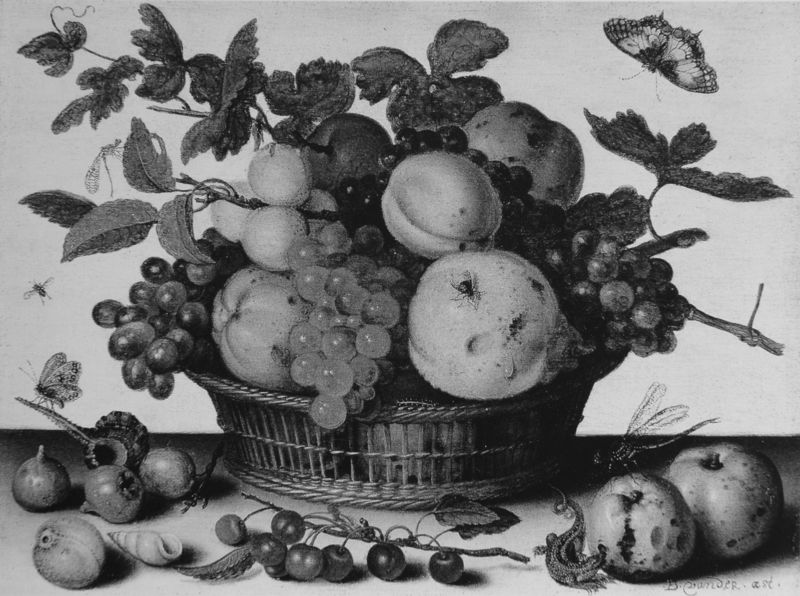
Titel: Stilleben mit Fruchtkorb
Künstler: Balthasar van der Ast
Standort: Berlin
Institution: Staatliche Museen Preußischer Kulturbesitz, Gemäldegalerie
Schlagwörter: blätter, dunkel, gemälde, laub, schatten, weiß, frankreich, grau, hell, holz, licht, schwarz, tisch, ölbild, obst, tiere, wand, schale, bild, holland, signatur, ast, zweige, blatt, renaissance, fliegen, frucht, früchte, gemüse, stilleben, stillleben, trauben, deutschland, apfel, spanien, äpfel, italien, grafik, herbst, white, wein, black, gray, grey, painting, table, korb, reflection, fliege, foto, birne, quitte, stiel, kirschen, stileben, vanitas, verfall, vergänglichkeit, zweig, tauben, beeren, schwarz weiß, radierung, insekten, schmetterling, kaputt, schwarzw, obstschale, weintrauben, flower, hellgrau, apple, fruit, pfirsich, water, salamander, silleben, muschel, aprikose, aprikosen, granatapfel, insekt, libelle, muscheln, nektarine, pflaume, schmetterlinge, schnecke, traube, weintraube, käfer, körbchen, rebe, black and white, süß, raupe, reproduktion, fly, obstkorb, schneckenhaus, falter, libellen, tropfen, kirsche, mirabelle, verfault, kalf, grape, peach, still life, erntedank, eidechse, basket, leaves, voll, woven, pfirsisch, schlecht, leaf, quitten, grapes, biene, mücke, angefüllt, bltter, bru, faulen, faulnis, fäulnis, getier, hagebutten, mispeln, nlätter, schnecje, wurmstichig, zerfressen, zwige, äfpel, faulig, seashell, shell, butterfly, branch, black & white, onion, vines, fruits, apples, peaches, lizard, plums, moth, plum, twigs, stems, bug, insects, insect, maden, zweig aprikose, bugs, fig, oragne, cherries, bee, worm, persimmon, dragonfly, theorem, fibers, dragofly, 먹음직한, 풍족한 식량, 생동감 넘치는 광경, 조화로운 자연, 맛있겠다, van der ast, butterly, busket